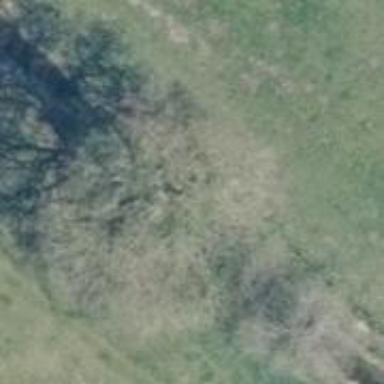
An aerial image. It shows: Deciduous woodland area with lush foliage.